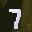
Label: 7